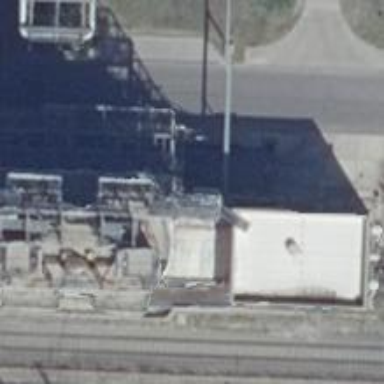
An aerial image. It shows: Rail yard with electrified contact lines for the trains.